Question: I want to implement a keyboard just like this one:

This application is in Google Play: <URL>
This keyboard can be select from the keyboard list and user can use it from any application.
So far i have learnt keyboard preview can be altered in java code by overriding onDraw(), if so how this can be done
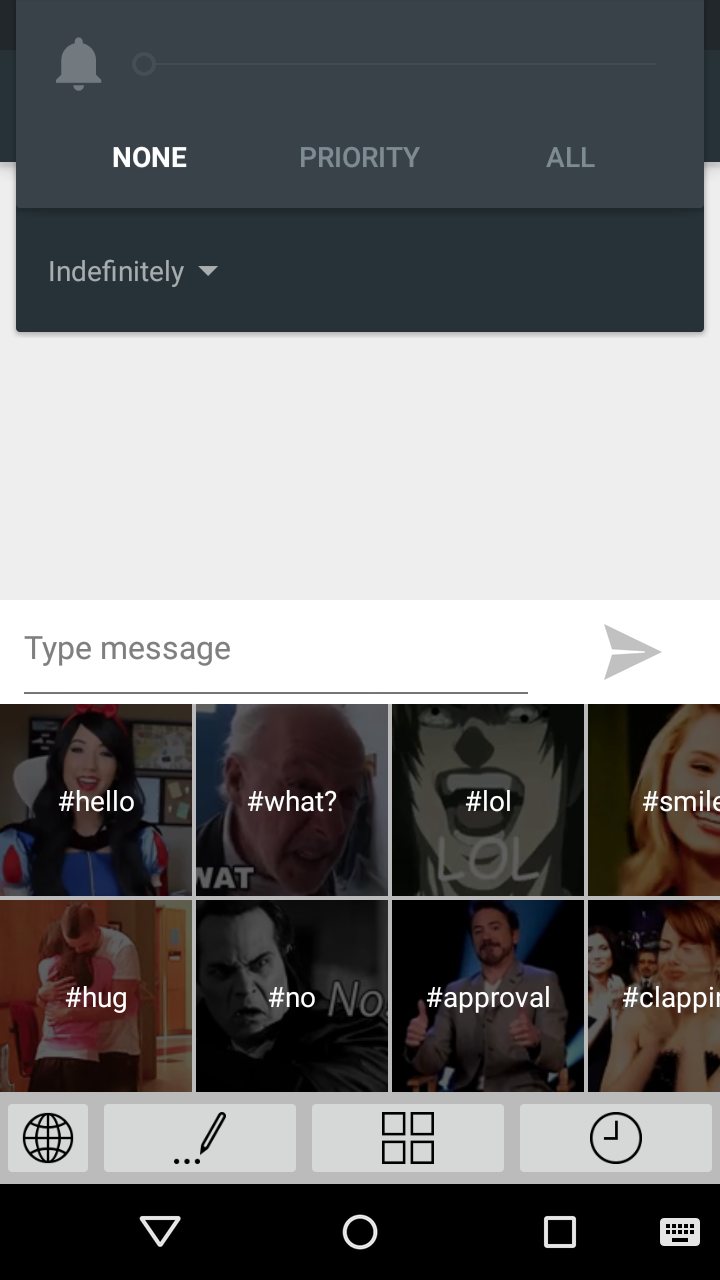
Answer: I figure out the problem. The problem is i was trying to manipulate keyboard view but i don't have to. All i need to do is create any view for input service.